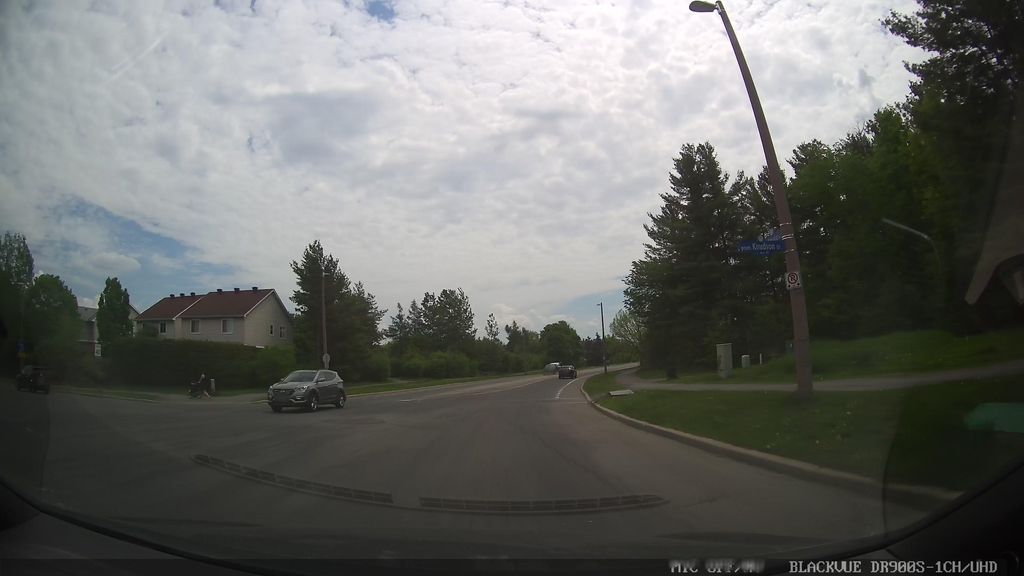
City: ottawa-gatineau